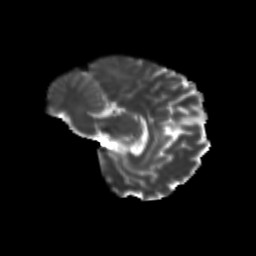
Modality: T2w
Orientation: sagittal
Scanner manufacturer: siemens
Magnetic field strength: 3 T
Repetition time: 9.2 s
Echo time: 0.084 s